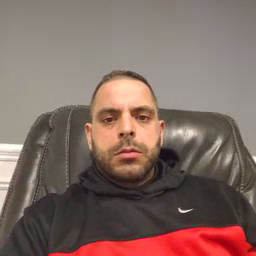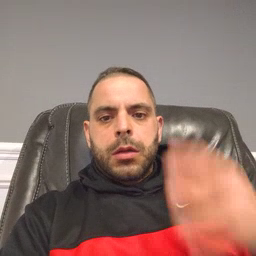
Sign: outside